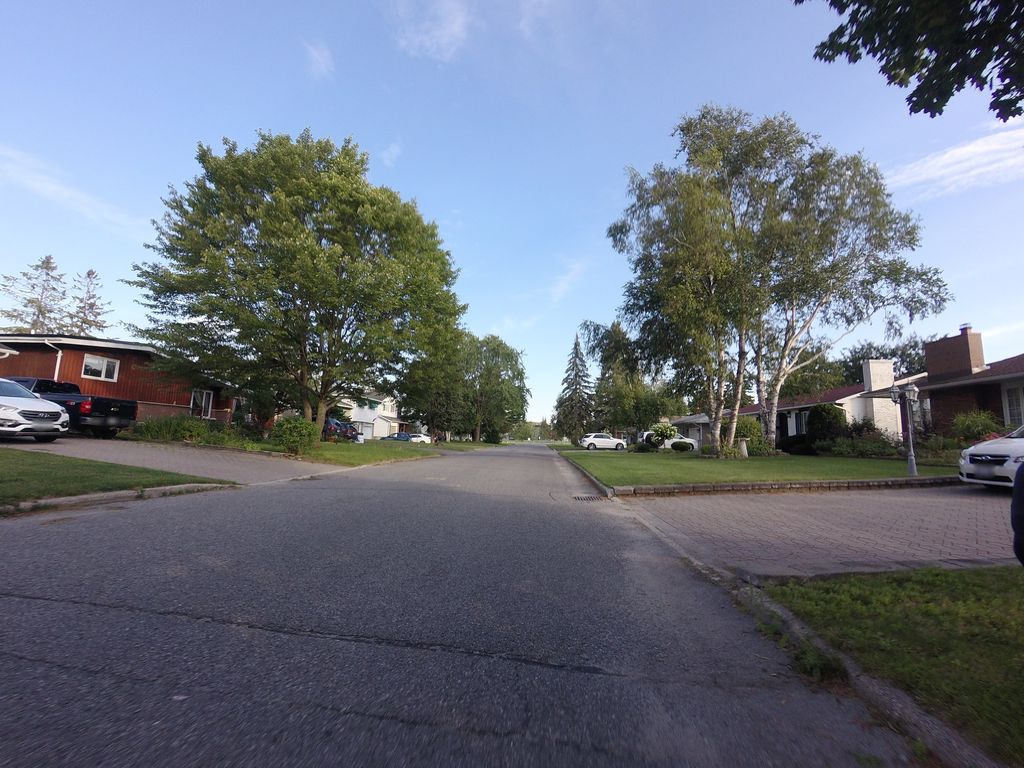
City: ottawa-gatineau